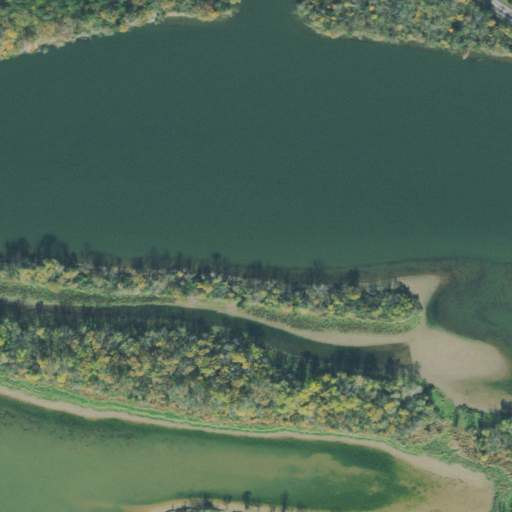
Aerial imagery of bar in Tennessee named McCarvers Bar containing open water, deciduous forest, herbaceous wetlands, evergreen forest, woody wetlands, mixed forest, grassland, and open development